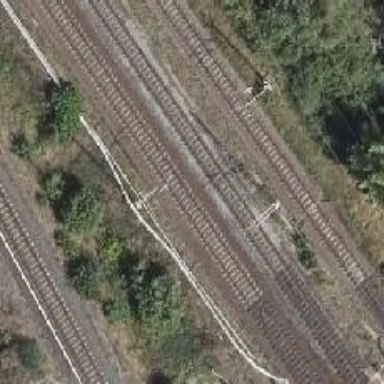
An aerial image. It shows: Railway junction.